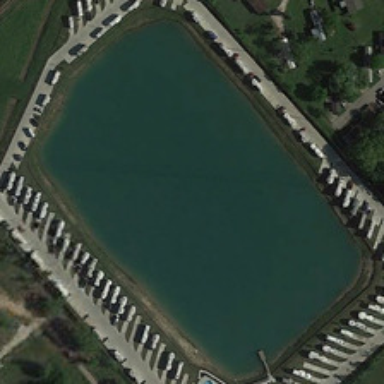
It is a lake, several buildings, trees and lawn .